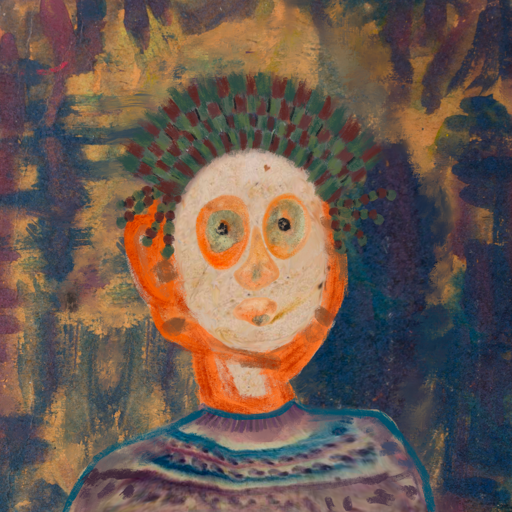
Background: InTheSun, Head And Neck Front: Rupkatha, Face Front: Childish, Bust: HillGirl, Hair Front: Blank, Head Accessory: After_Raid_Crown, Second Necklace: Blank, Necklace: Blank, Baby: Blank